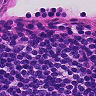
Metastatic tissue present: no